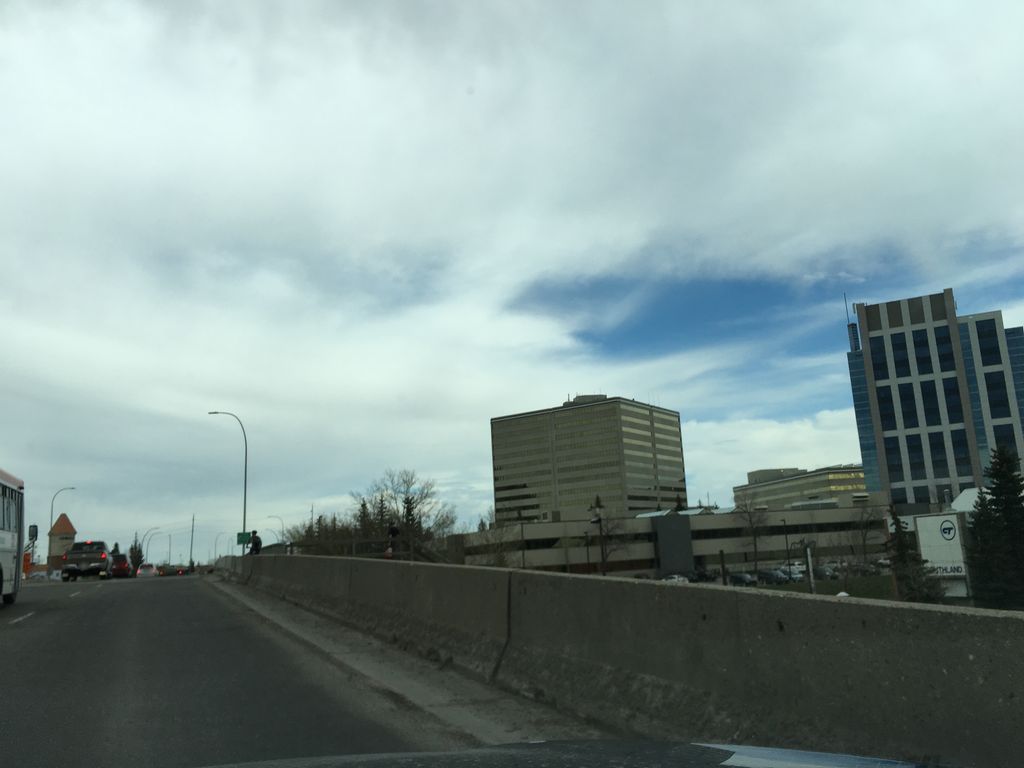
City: calgary